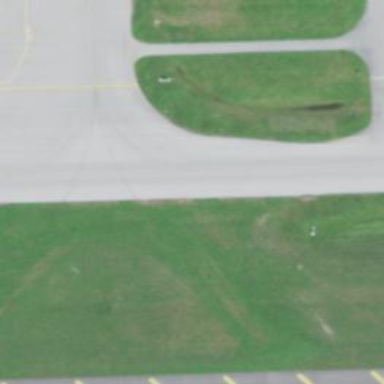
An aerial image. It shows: Image of taxiway at airport.